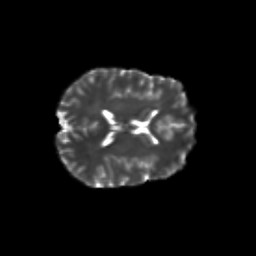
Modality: T2w
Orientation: axial
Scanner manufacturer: siemens
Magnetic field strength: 3 T
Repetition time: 9.2 s
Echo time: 0.084 s